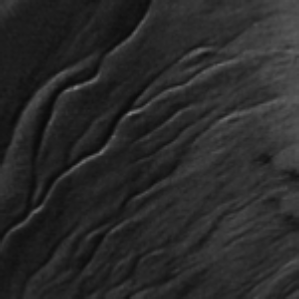
Label: frost